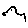
Label: bird